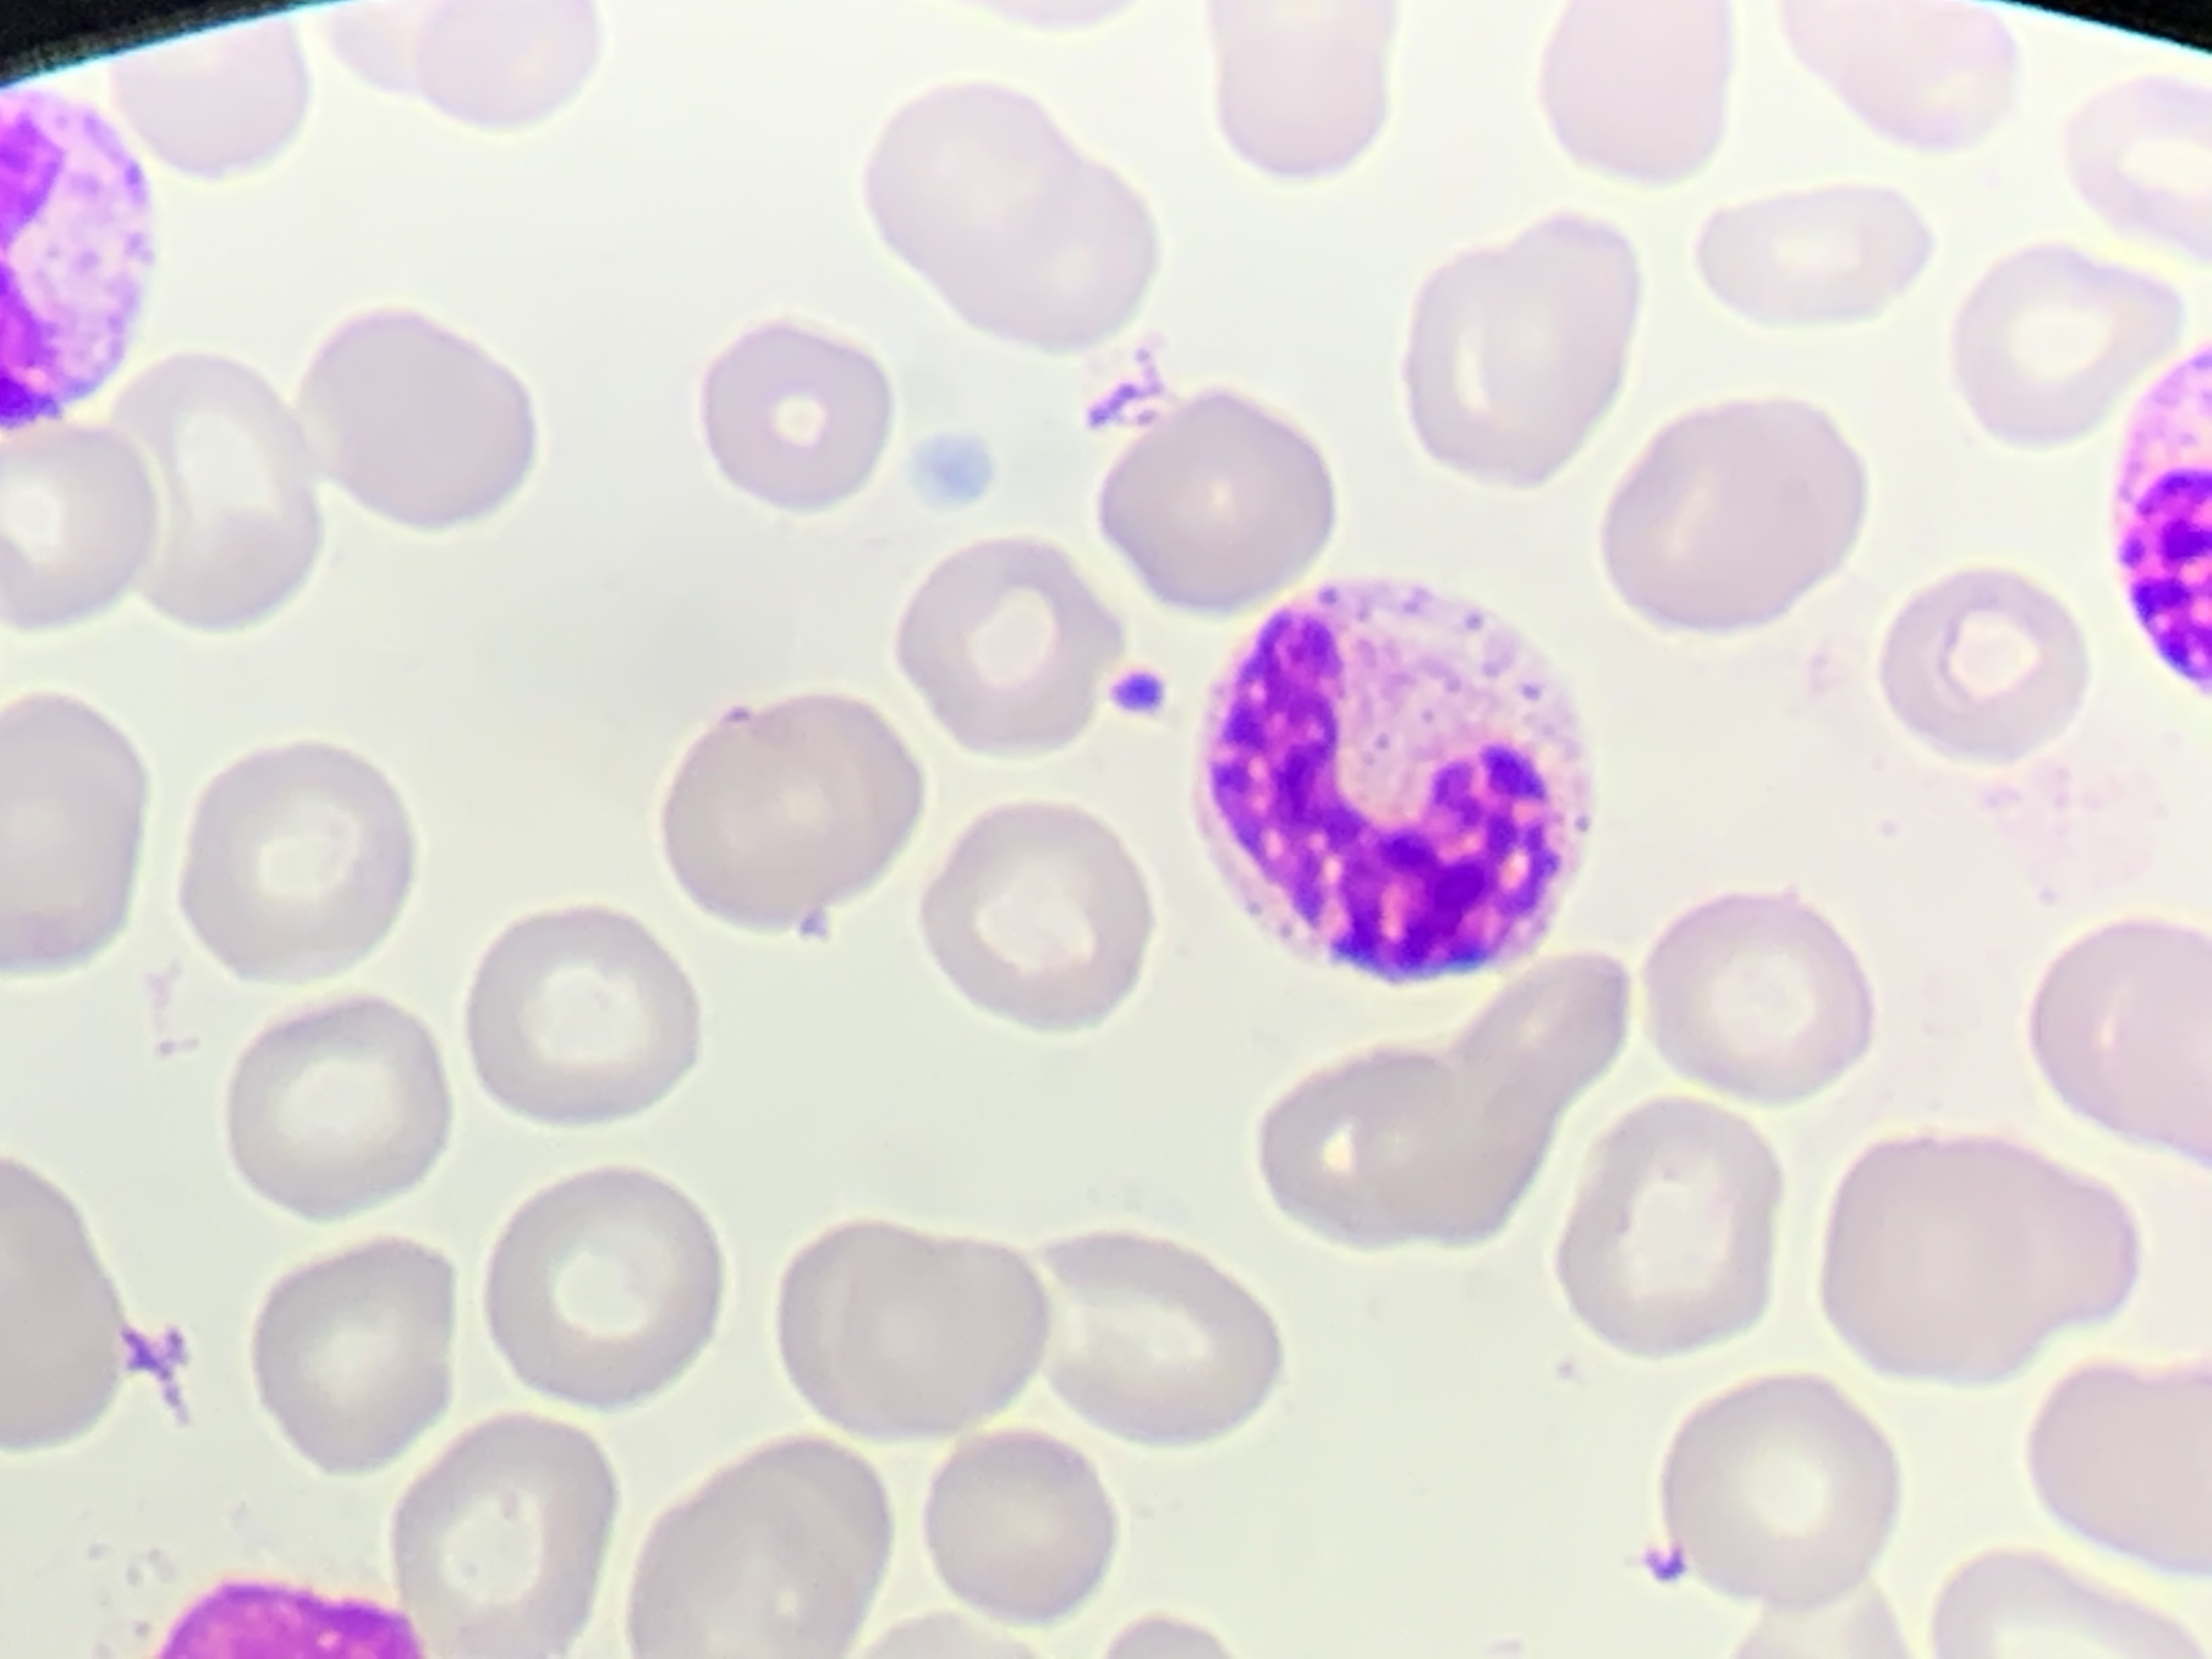
Cell type: BAND CELLS